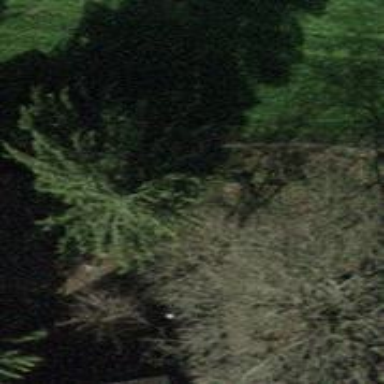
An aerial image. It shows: Single tag "natural: tree."